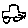
Label: car